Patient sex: M
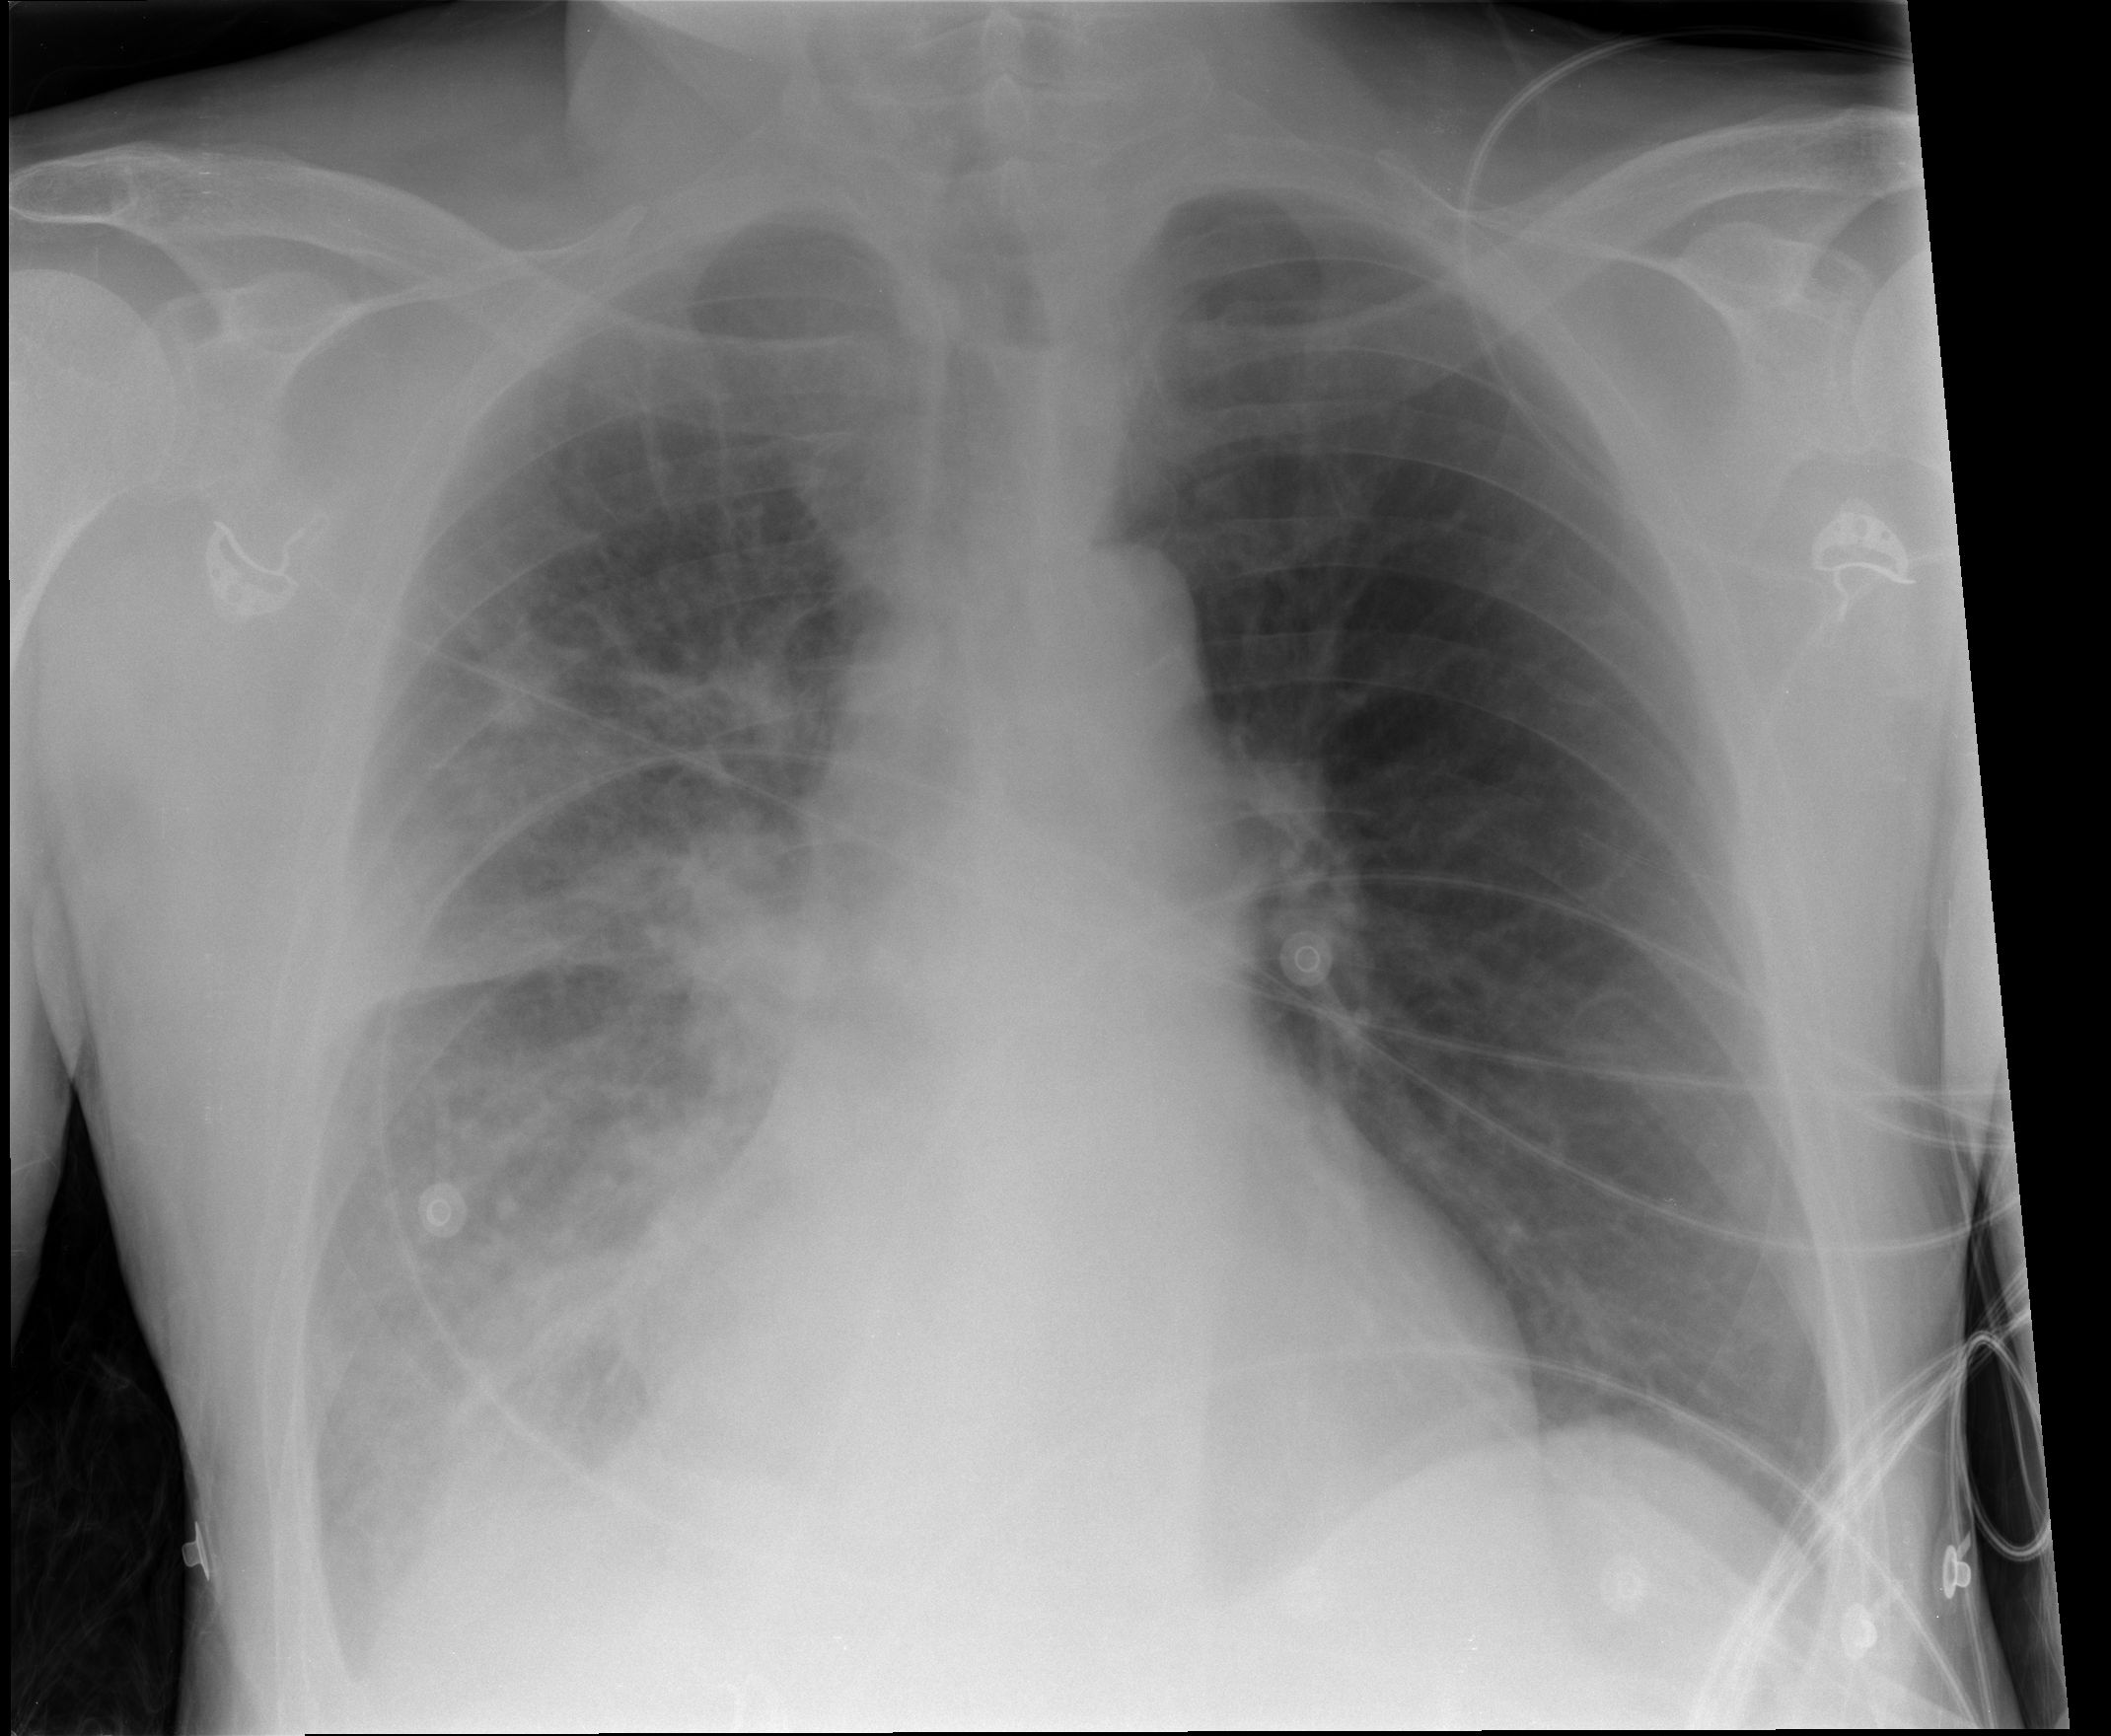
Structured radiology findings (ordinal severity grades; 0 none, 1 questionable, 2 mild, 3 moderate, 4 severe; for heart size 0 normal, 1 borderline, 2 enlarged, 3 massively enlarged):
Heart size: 0
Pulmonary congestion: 0
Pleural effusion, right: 2
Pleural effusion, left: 0
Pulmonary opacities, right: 3
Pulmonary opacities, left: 0
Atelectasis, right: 2
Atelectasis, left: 0